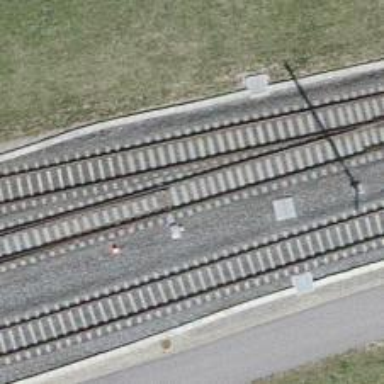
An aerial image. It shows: Railway switch.